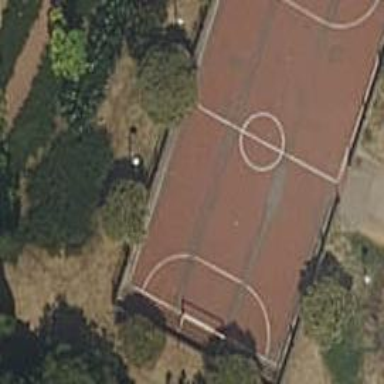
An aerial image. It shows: Soccer pitch for outdoor sports and leisure activities.